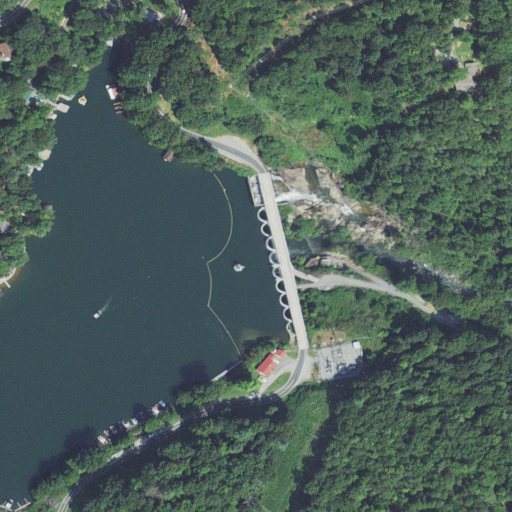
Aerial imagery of gap in North Carolina named Hickorynut Gap containing deciduous forest, open water, open development, mixed forest, grassland, low intensity development, and medium intensity development